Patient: sex F, age 58
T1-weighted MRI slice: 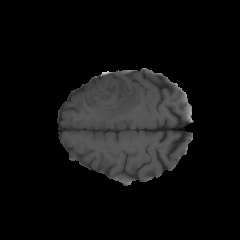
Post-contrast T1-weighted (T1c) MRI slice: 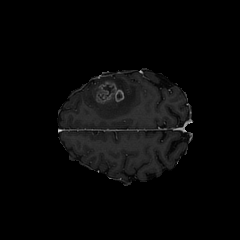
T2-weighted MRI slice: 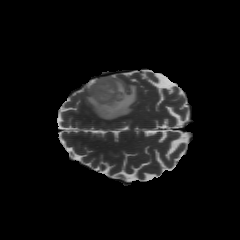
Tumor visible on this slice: yes
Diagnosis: Glioblastoma, IDH-wildtype
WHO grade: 4